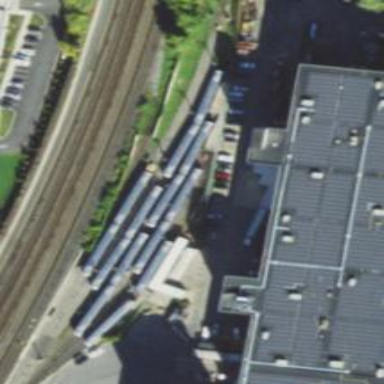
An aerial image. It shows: Railway yard.